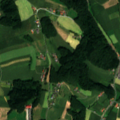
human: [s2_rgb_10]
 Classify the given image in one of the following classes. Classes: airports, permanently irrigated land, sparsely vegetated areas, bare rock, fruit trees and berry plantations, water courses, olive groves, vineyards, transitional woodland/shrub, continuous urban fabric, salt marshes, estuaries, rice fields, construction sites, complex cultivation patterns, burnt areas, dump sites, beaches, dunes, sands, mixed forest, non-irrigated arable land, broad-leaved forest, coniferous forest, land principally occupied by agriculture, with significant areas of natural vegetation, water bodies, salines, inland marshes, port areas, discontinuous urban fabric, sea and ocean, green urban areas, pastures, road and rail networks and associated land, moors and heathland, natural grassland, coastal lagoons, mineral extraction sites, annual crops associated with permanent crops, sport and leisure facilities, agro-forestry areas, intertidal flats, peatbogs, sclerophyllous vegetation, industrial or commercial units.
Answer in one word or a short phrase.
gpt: non-irrigated arable land, complex cultivation patterns, broad-leaved forest